Interaction volume radius: 5 \u00c5
Interaction volume height: 40 \u00c5
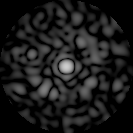
Disorder parameter: 0.809